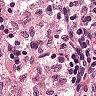
Metastatic tissue present: no